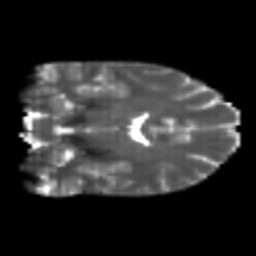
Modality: T2w
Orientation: coronal
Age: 24
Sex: female
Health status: healthy
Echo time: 0.074 s